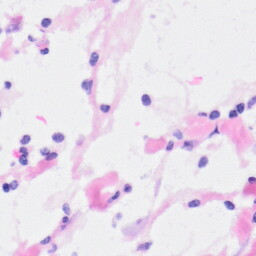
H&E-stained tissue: Kidney